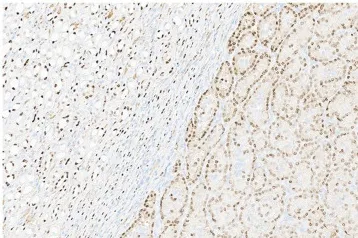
(F) Strong to moderate immunoreactivity for Pax-8 staining shows the interface between normal renal tissue and neoplasia. Pax-8 immunohistochemistry staining 40x.
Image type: pathology (immunostaining)